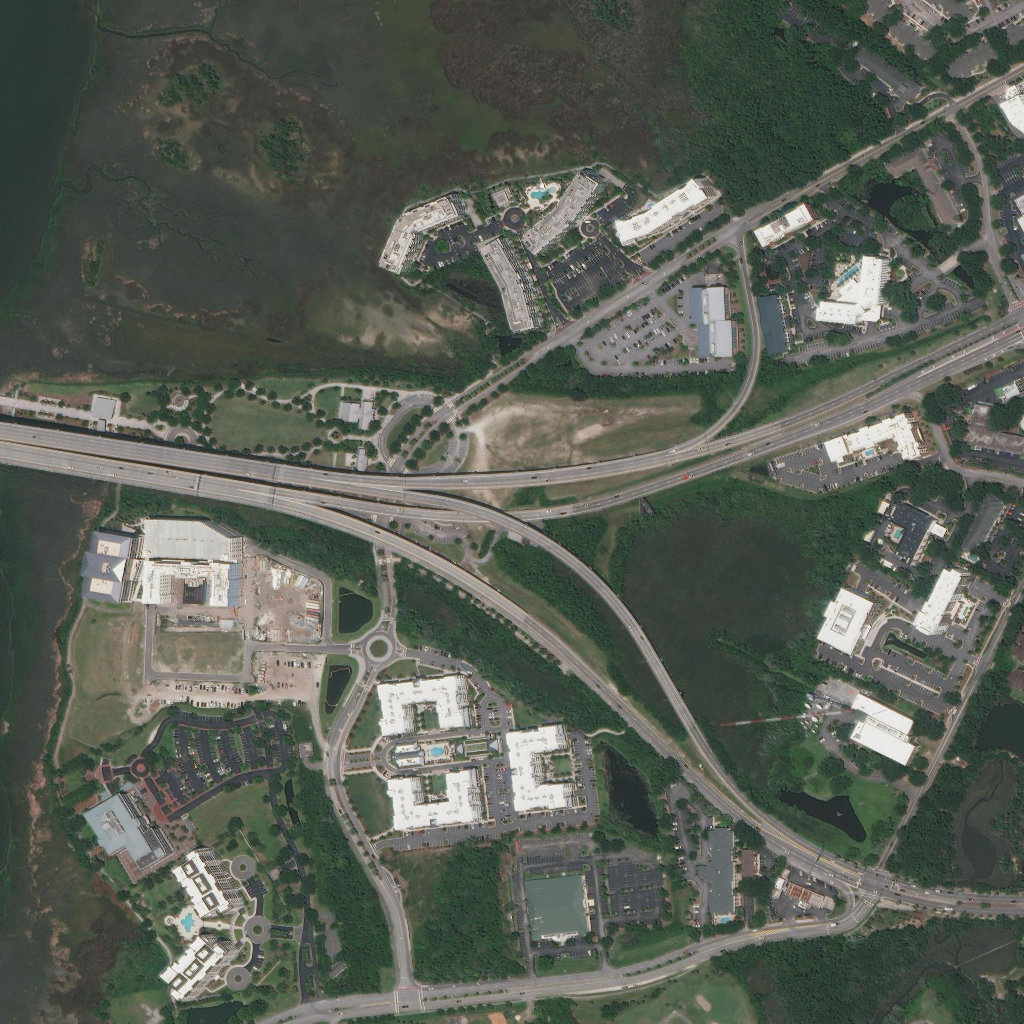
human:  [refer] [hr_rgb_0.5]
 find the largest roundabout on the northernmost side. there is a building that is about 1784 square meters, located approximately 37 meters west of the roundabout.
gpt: <box>[[49, 20, 51, 22, 0]]</box>

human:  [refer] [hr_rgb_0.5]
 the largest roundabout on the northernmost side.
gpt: <box>[[48, 19, 51, 22, 0]]</box>

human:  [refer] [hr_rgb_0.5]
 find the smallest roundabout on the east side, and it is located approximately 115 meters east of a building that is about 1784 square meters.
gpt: <box>[[56, 21, 58, 23, 0]]</box>